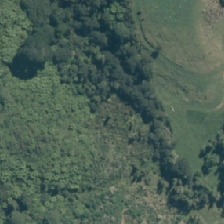
Land cover: grose_broom